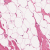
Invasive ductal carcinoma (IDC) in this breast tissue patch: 0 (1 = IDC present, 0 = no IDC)